Question: Is there a way to create a new calendar in my app that will show up in a different section of the native iOS Calendar app?

From the pic above, Facebook has its own section for its calendars, so does Hotmail, Gmail, etc.
At the moment, I am able to create calendars with sources EKSourceTypeLocal or EKSourceTypeCalDAV, which will display under the group "On My iPhone" or "iCloud" respectively. Can I create a new section here? It doesn't seem like you're able to create a new source, so I have no idea how to approach this.
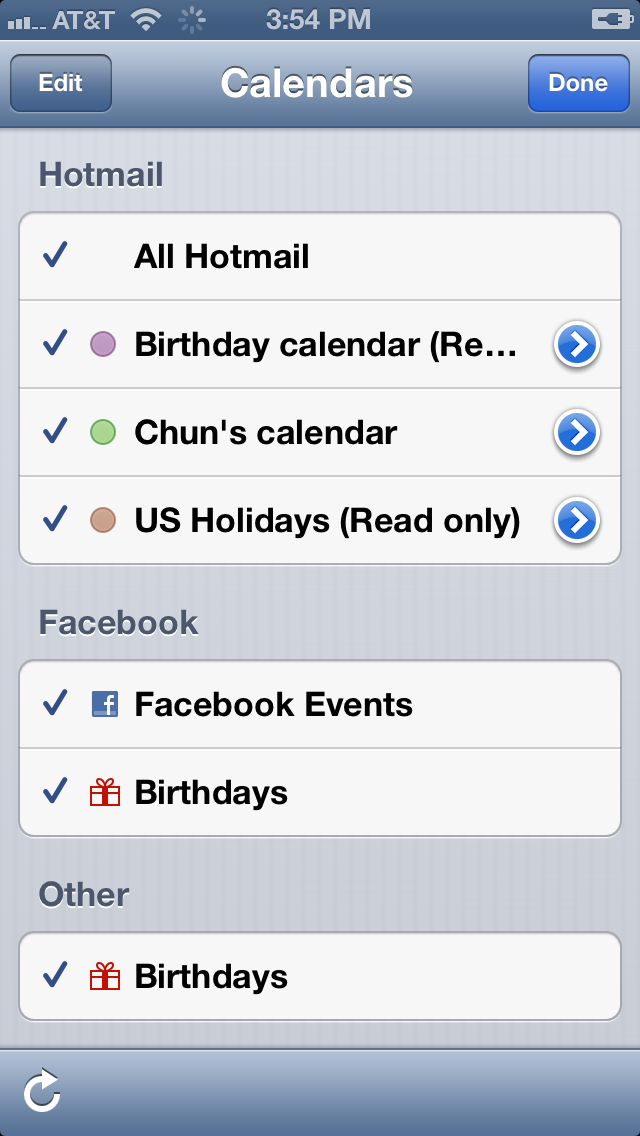
Answer: Hotmail and Facebook and Gmail have sections because the user is subscribing to calendars from those services. To appear as a section, you'd need to run a CalDAV server that the user can subscribe to (in the Calendar application).